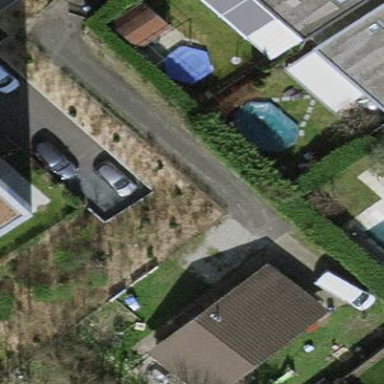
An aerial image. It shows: Garden enclosed by fence.